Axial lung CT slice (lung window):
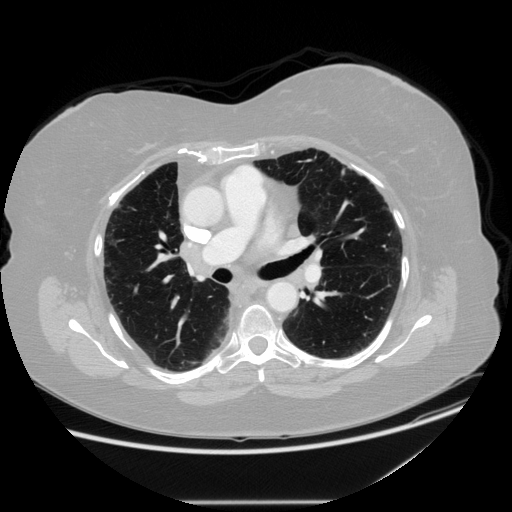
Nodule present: no